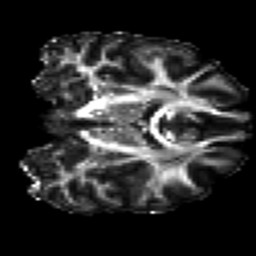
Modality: FA
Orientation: coronal
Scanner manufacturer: siemens
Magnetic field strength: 3 T
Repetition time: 7.8 s
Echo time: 0.09 s